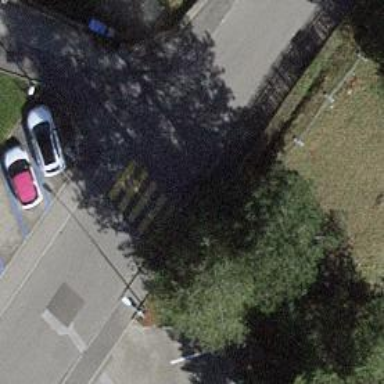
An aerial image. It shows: Marked road crossing.